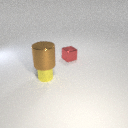
large brown metal cylinder above small yellow metal cylinder